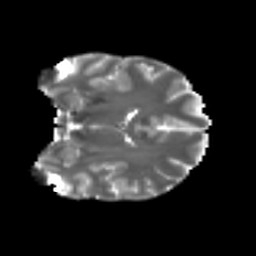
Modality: T2w
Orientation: coronal
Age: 32
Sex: male
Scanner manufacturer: ge
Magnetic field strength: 3 T
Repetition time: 7.8 s
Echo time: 0.0606 s